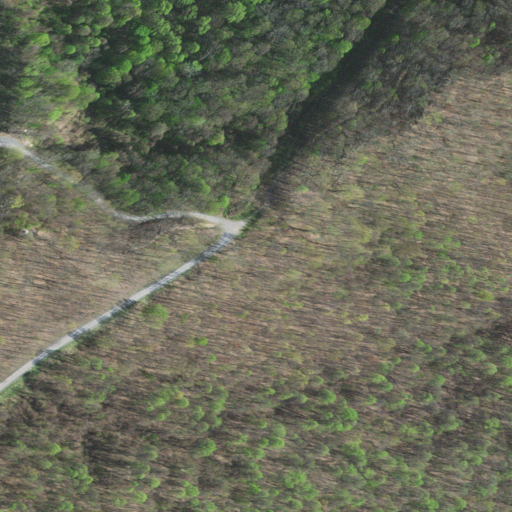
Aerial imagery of gap in Virginia named Lovelady Gap containing deciduous forest and open development